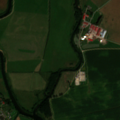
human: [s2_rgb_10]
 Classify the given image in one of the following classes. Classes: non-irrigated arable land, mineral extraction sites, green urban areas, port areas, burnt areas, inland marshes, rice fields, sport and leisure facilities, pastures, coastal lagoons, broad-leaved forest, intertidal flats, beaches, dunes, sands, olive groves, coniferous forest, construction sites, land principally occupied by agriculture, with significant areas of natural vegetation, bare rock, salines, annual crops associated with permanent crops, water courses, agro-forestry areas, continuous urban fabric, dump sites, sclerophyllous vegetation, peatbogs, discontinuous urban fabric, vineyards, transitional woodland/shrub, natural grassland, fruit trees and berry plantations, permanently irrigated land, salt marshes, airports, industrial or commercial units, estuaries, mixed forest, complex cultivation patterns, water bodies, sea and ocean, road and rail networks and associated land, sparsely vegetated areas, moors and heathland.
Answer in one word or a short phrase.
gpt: non-irrigated arable land, pastures, complex cultivation patterns, land principally occupied by agriculture, with significant areas of natural vegetation, water courses